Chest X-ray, PA view. Patient: 69 years old, sex F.
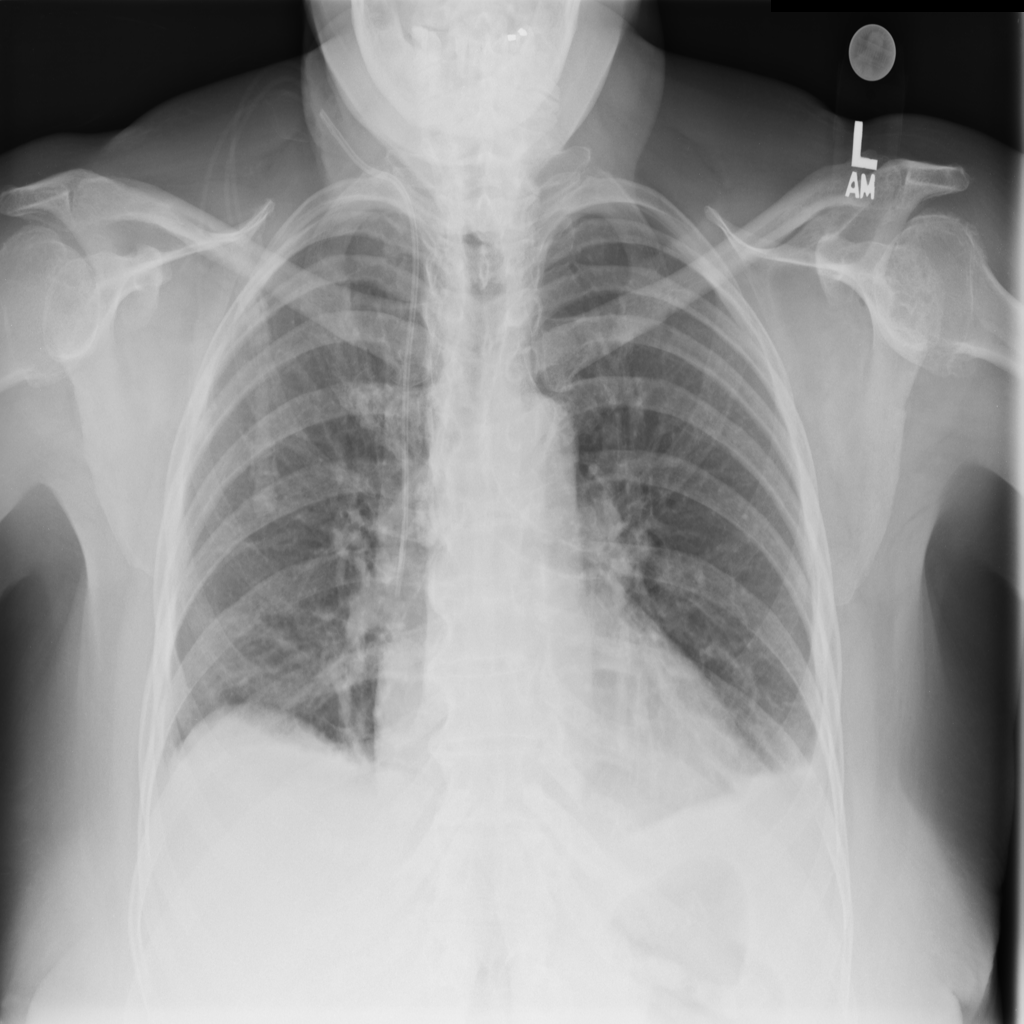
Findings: No Finding